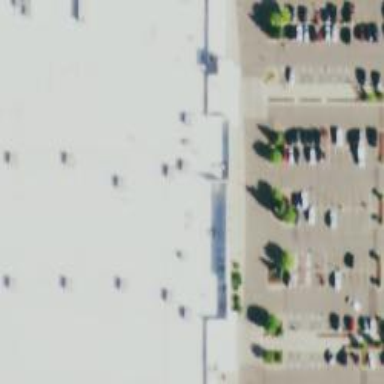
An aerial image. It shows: Retail building housing department store.